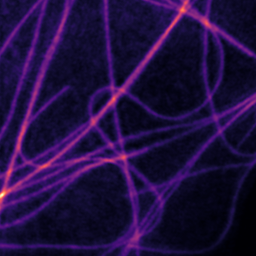
Label: Super-resolution Microtubules image